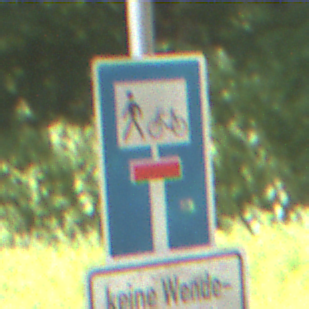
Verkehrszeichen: SackgasseRadverkehrFussgaengerDurchlaessig
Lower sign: HinweisGeaenderteVorfahrtVerkehrsfuehrungVerkehrsregelung3
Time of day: Midday
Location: Outdoor (RoadRail)
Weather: Clear
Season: NotSpecified
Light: Natural